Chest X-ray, PA view. Patient: 51 years old, sex M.
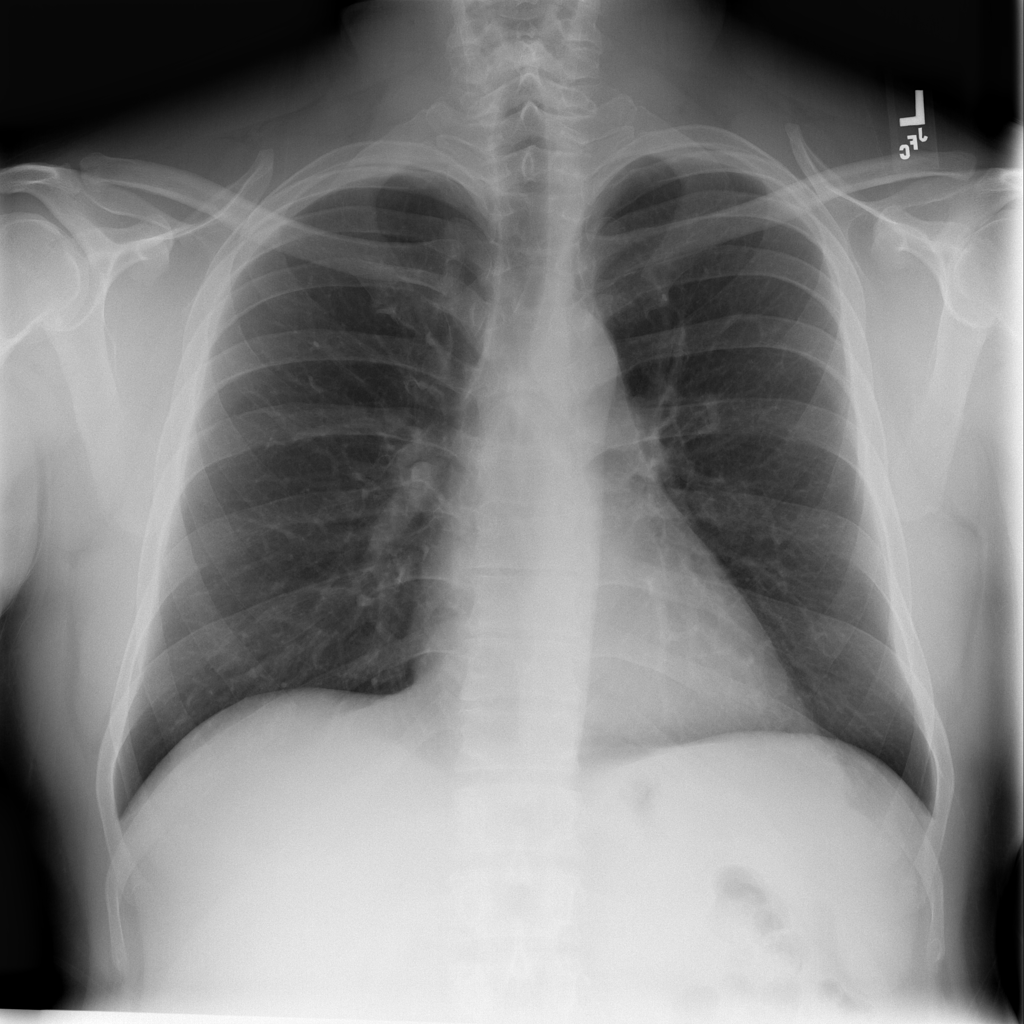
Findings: No Finding